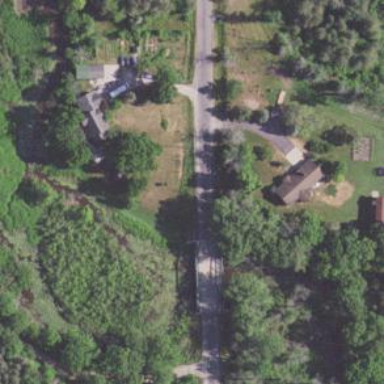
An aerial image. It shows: Residential road with truss bridge.